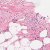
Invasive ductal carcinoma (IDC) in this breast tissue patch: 1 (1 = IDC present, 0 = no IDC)